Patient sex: M
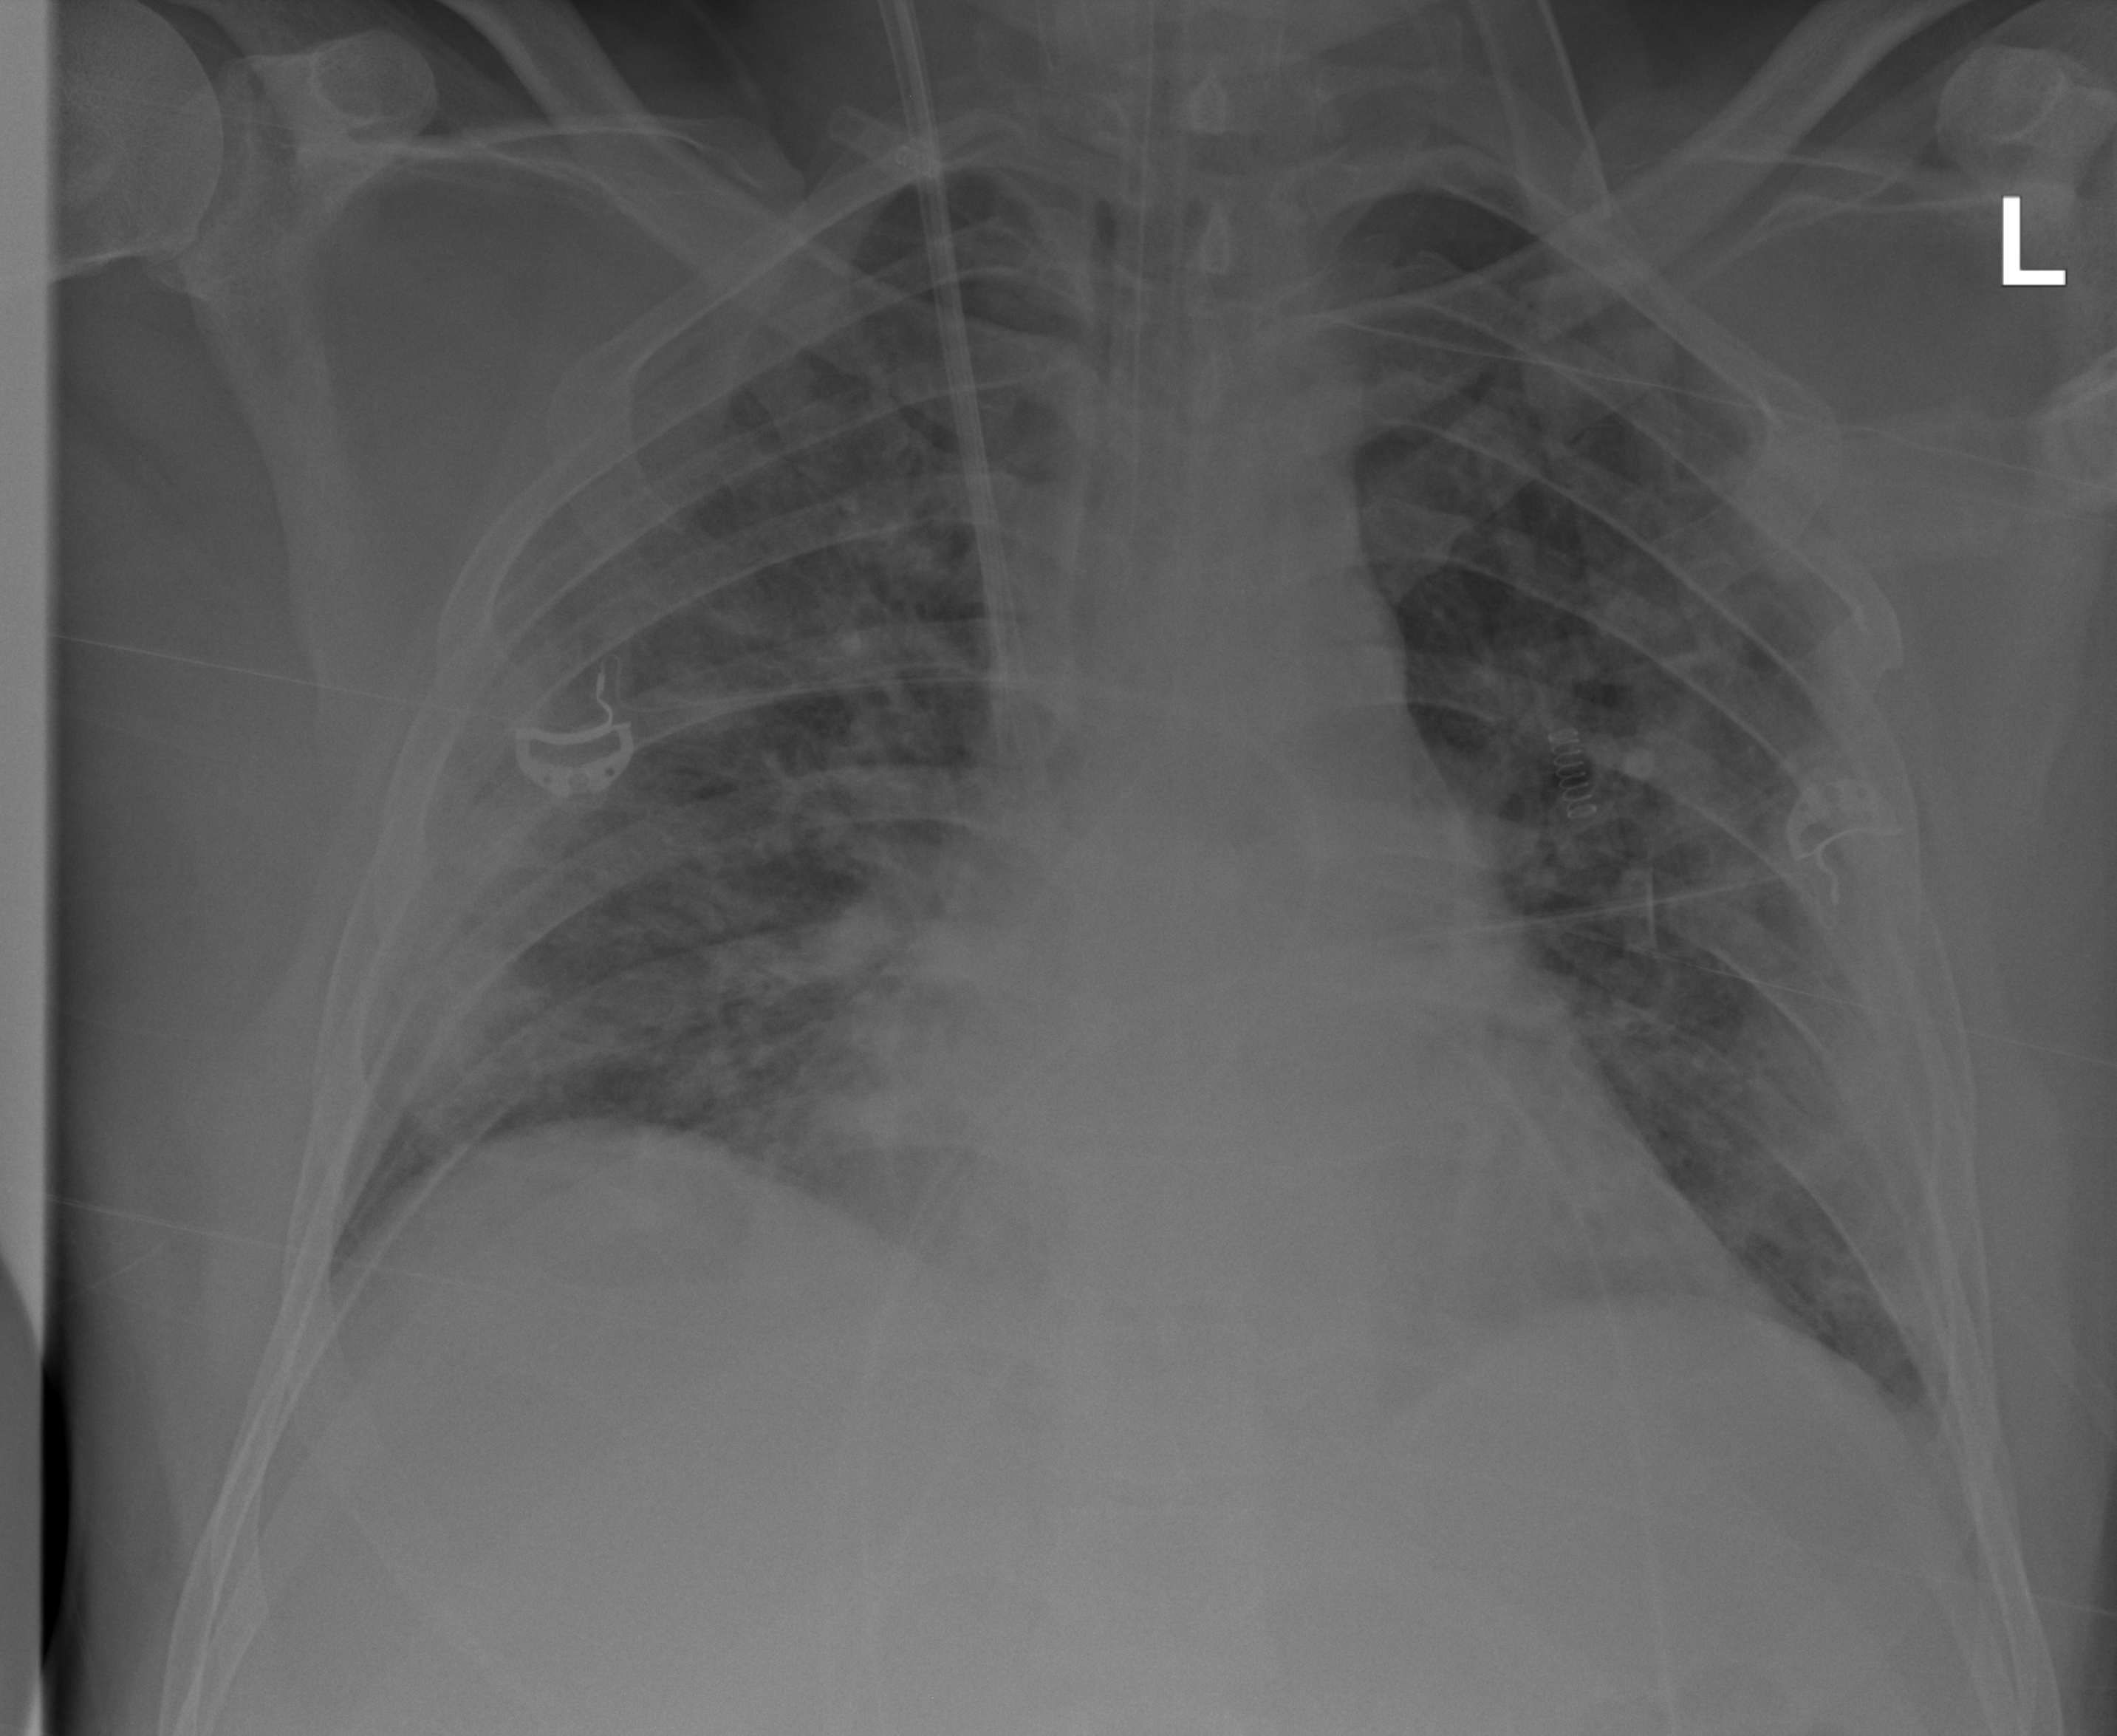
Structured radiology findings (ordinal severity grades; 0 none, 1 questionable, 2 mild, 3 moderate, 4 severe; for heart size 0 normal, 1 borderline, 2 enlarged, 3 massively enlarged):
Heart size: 0
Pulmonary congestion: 0
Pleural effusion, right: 0
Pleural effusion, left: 0
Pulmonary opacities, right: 3
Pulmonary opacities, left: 3
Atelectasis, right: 2
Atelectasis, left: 2